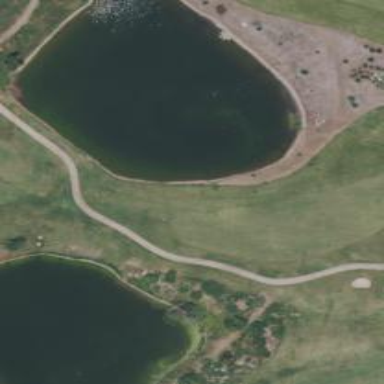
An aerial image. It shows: Lake serving as water hazard for the golf course.